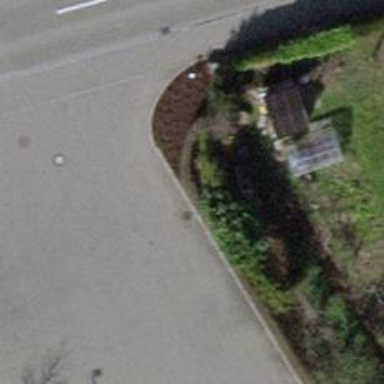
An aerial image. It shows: Hedge barrier.